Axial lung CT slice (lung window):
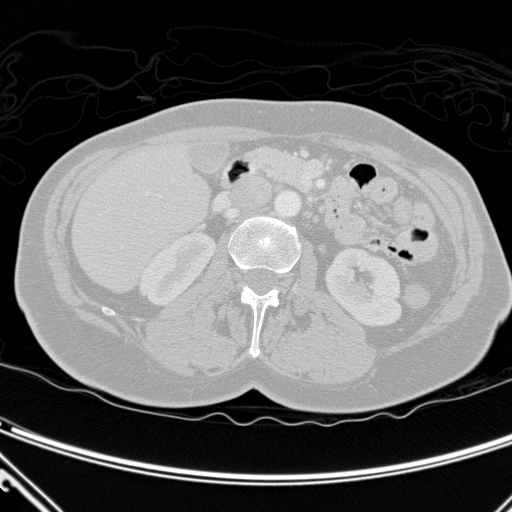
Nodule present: no